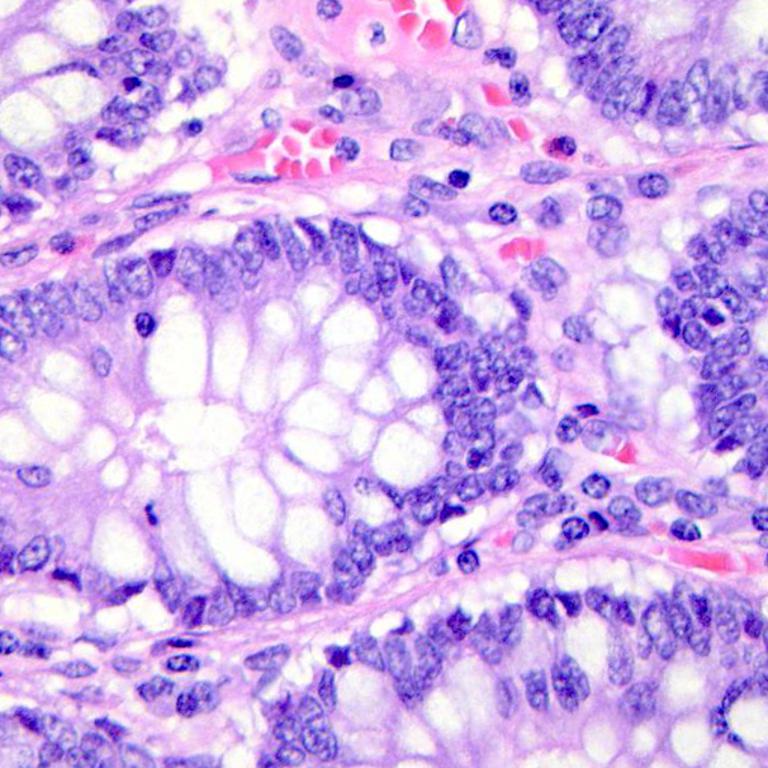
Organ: colon
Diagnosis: benign